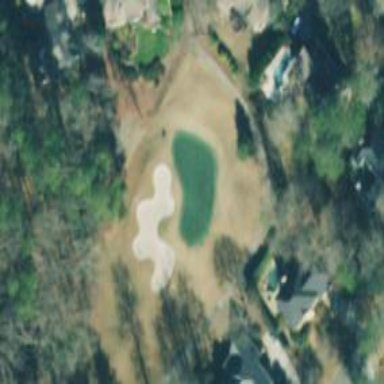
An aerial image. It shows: Golf fairway surrounded by grass.